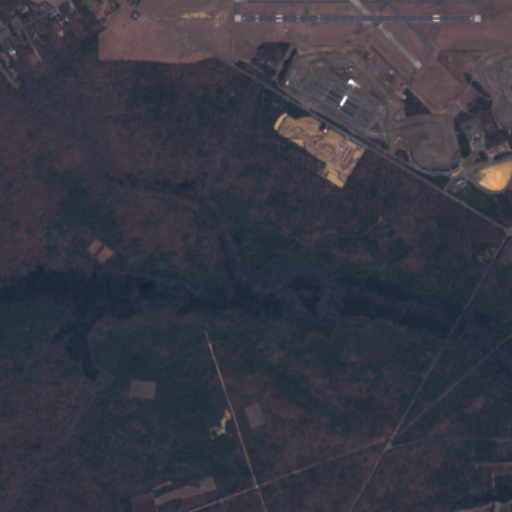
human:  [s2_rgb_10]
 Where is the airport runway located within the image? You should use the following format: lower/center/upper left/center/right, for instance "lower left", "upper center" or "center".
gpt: The airport runway is located in the upper right of the image.
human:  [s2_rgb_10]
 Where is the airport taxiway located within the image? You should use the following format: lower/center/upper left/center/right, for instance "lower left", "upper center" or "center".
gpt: The airport taxiway is located in the upper right of the image.
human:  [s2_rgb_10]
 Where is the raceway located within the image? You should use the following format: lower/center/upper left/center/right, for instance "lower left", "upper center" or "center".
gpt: The raceway is located in the upper right of the image.
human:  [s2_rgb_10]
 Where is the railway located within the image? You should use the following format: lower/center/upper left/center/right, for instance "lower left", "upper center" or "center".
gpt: The railway is located in the upper of the image.
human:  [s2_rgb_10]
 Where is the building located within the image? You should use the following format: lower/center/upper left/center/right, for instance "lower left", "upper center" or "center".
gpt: There is no building in the image.